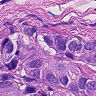
Metastatic tissue present: yes